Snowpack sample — Loveland Pass, Silver Plume, Colorado, USA (2/11/26, 12:00 PM MST)
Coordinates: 39.663, -105.886
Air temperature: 35 °F
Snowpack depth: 82 cm
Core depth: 30 cm
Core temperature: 28.4 °F
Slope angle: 13°, slope face: 12°
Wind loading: high
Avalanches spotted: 1
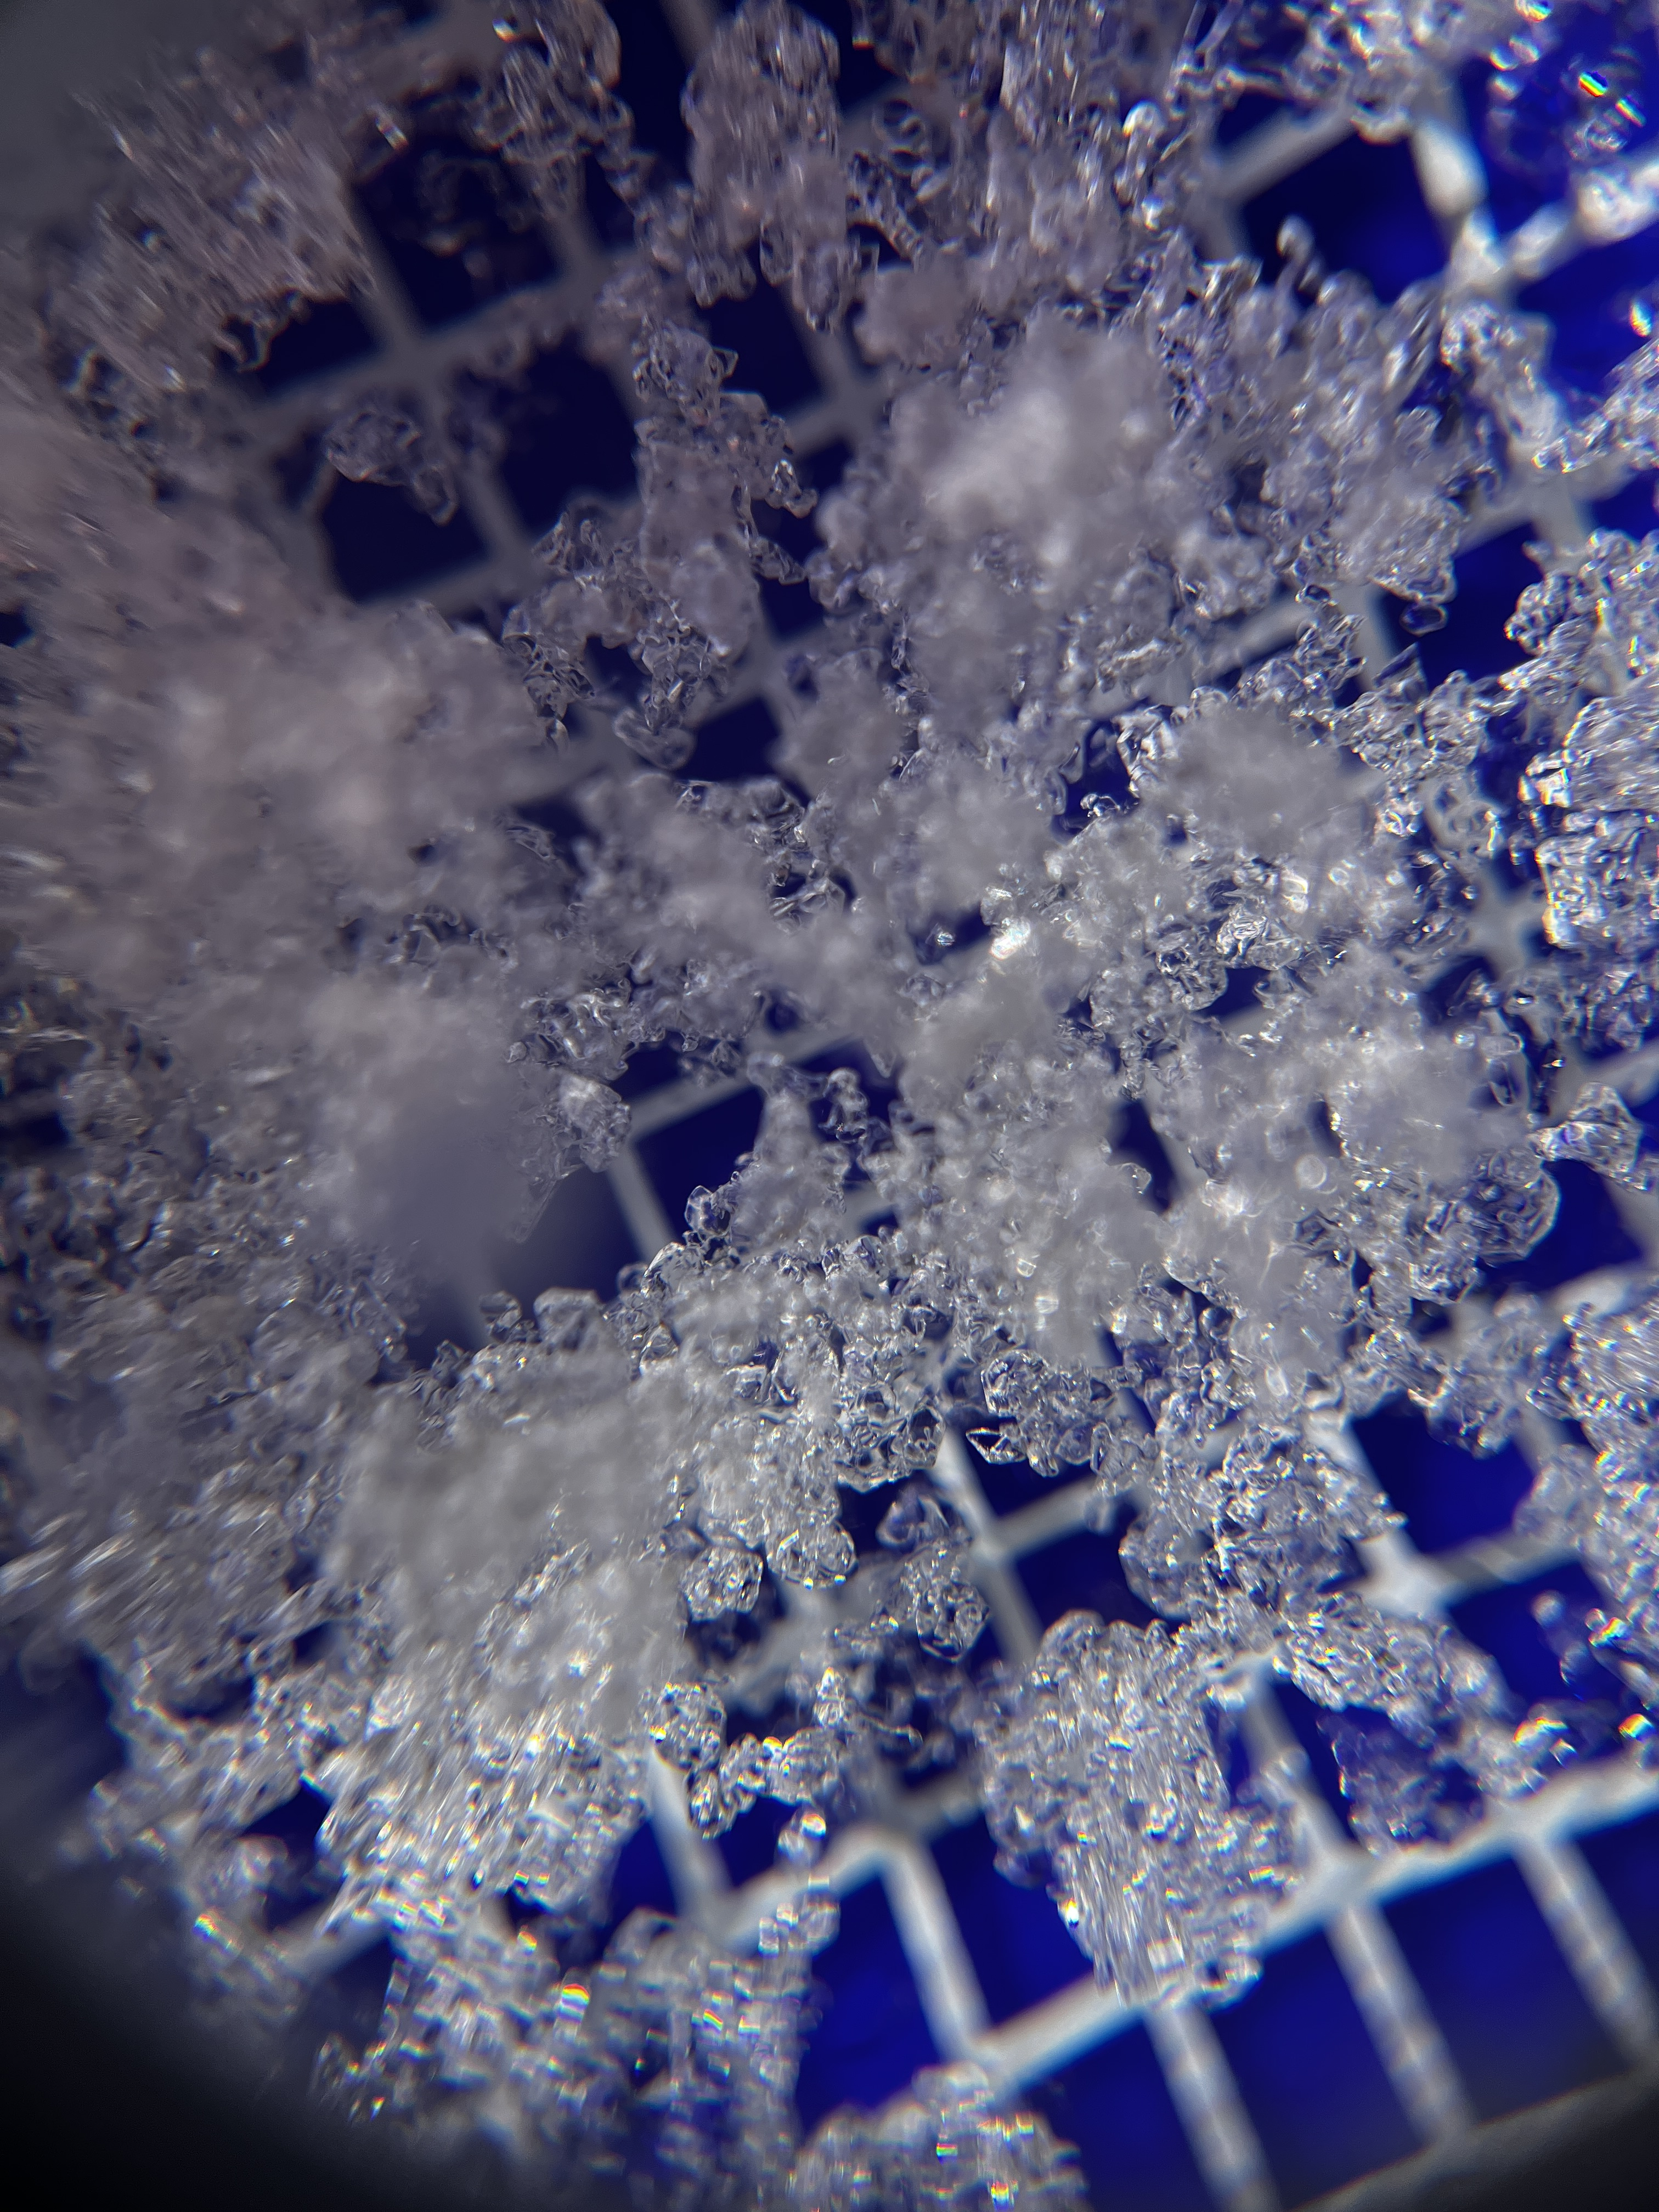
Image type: magnified_profile
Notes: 1 small avalanche spotted on the north side of the bowl, lots of wind loading